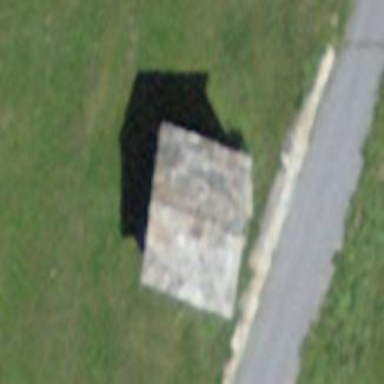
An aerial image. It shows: Rural barn.